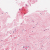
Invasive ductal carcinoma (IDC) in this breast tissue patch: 0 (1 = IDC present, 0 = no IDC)